Question: I have created a nested list with custom template (I have made custom function 'getItemTextTpl'). The problem is that I can't change the nested list item's height (image attached). There was no such problem in Sencha Touch 2.0.0. Is there possibility to change item height?

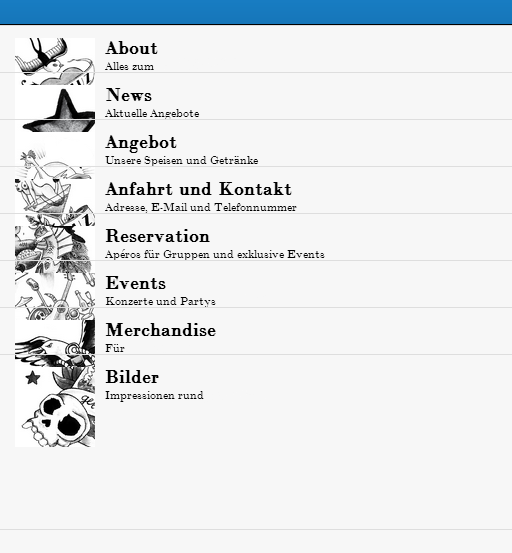
Answer: I have solved the problem by my self. They have added new list properties in Sencha Touch v2.1.
One of those properties is 'itemHeight'. It's the property which is used for item's height (<URL>. To use this property in nestedlist, you have to initialize nestedlist's property 'listConfig'. Like this:
'''
listConfig: {
itemHeight: 100
}
'''
Maybe you will also need to check new list's property 'variableHeights' (<URL>.